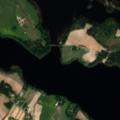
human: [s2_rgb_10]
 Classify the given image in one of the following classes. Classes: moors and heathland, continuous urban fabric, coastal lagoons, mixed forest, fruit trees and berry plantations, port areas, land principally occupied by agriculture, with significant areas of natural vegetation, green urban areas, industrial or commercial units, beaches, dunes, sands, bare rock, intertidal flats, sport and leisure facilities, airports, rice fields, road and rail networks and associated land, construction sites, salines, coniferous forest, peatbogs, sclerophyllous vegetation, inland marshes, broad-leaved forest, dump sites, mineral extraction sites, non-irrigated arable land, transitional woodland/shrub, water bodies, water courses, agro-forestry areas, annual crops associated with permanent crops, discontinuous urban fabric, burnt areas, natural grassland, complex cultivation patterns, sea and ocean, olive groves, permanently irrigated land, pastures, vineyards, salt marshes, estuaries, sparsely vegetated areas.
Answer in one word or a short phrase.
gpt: non-irrigated arable land, land principally occupied by agriculture, with significant areas of natural vegetation, mixed forest, inland marshes, water bodies